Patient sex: M
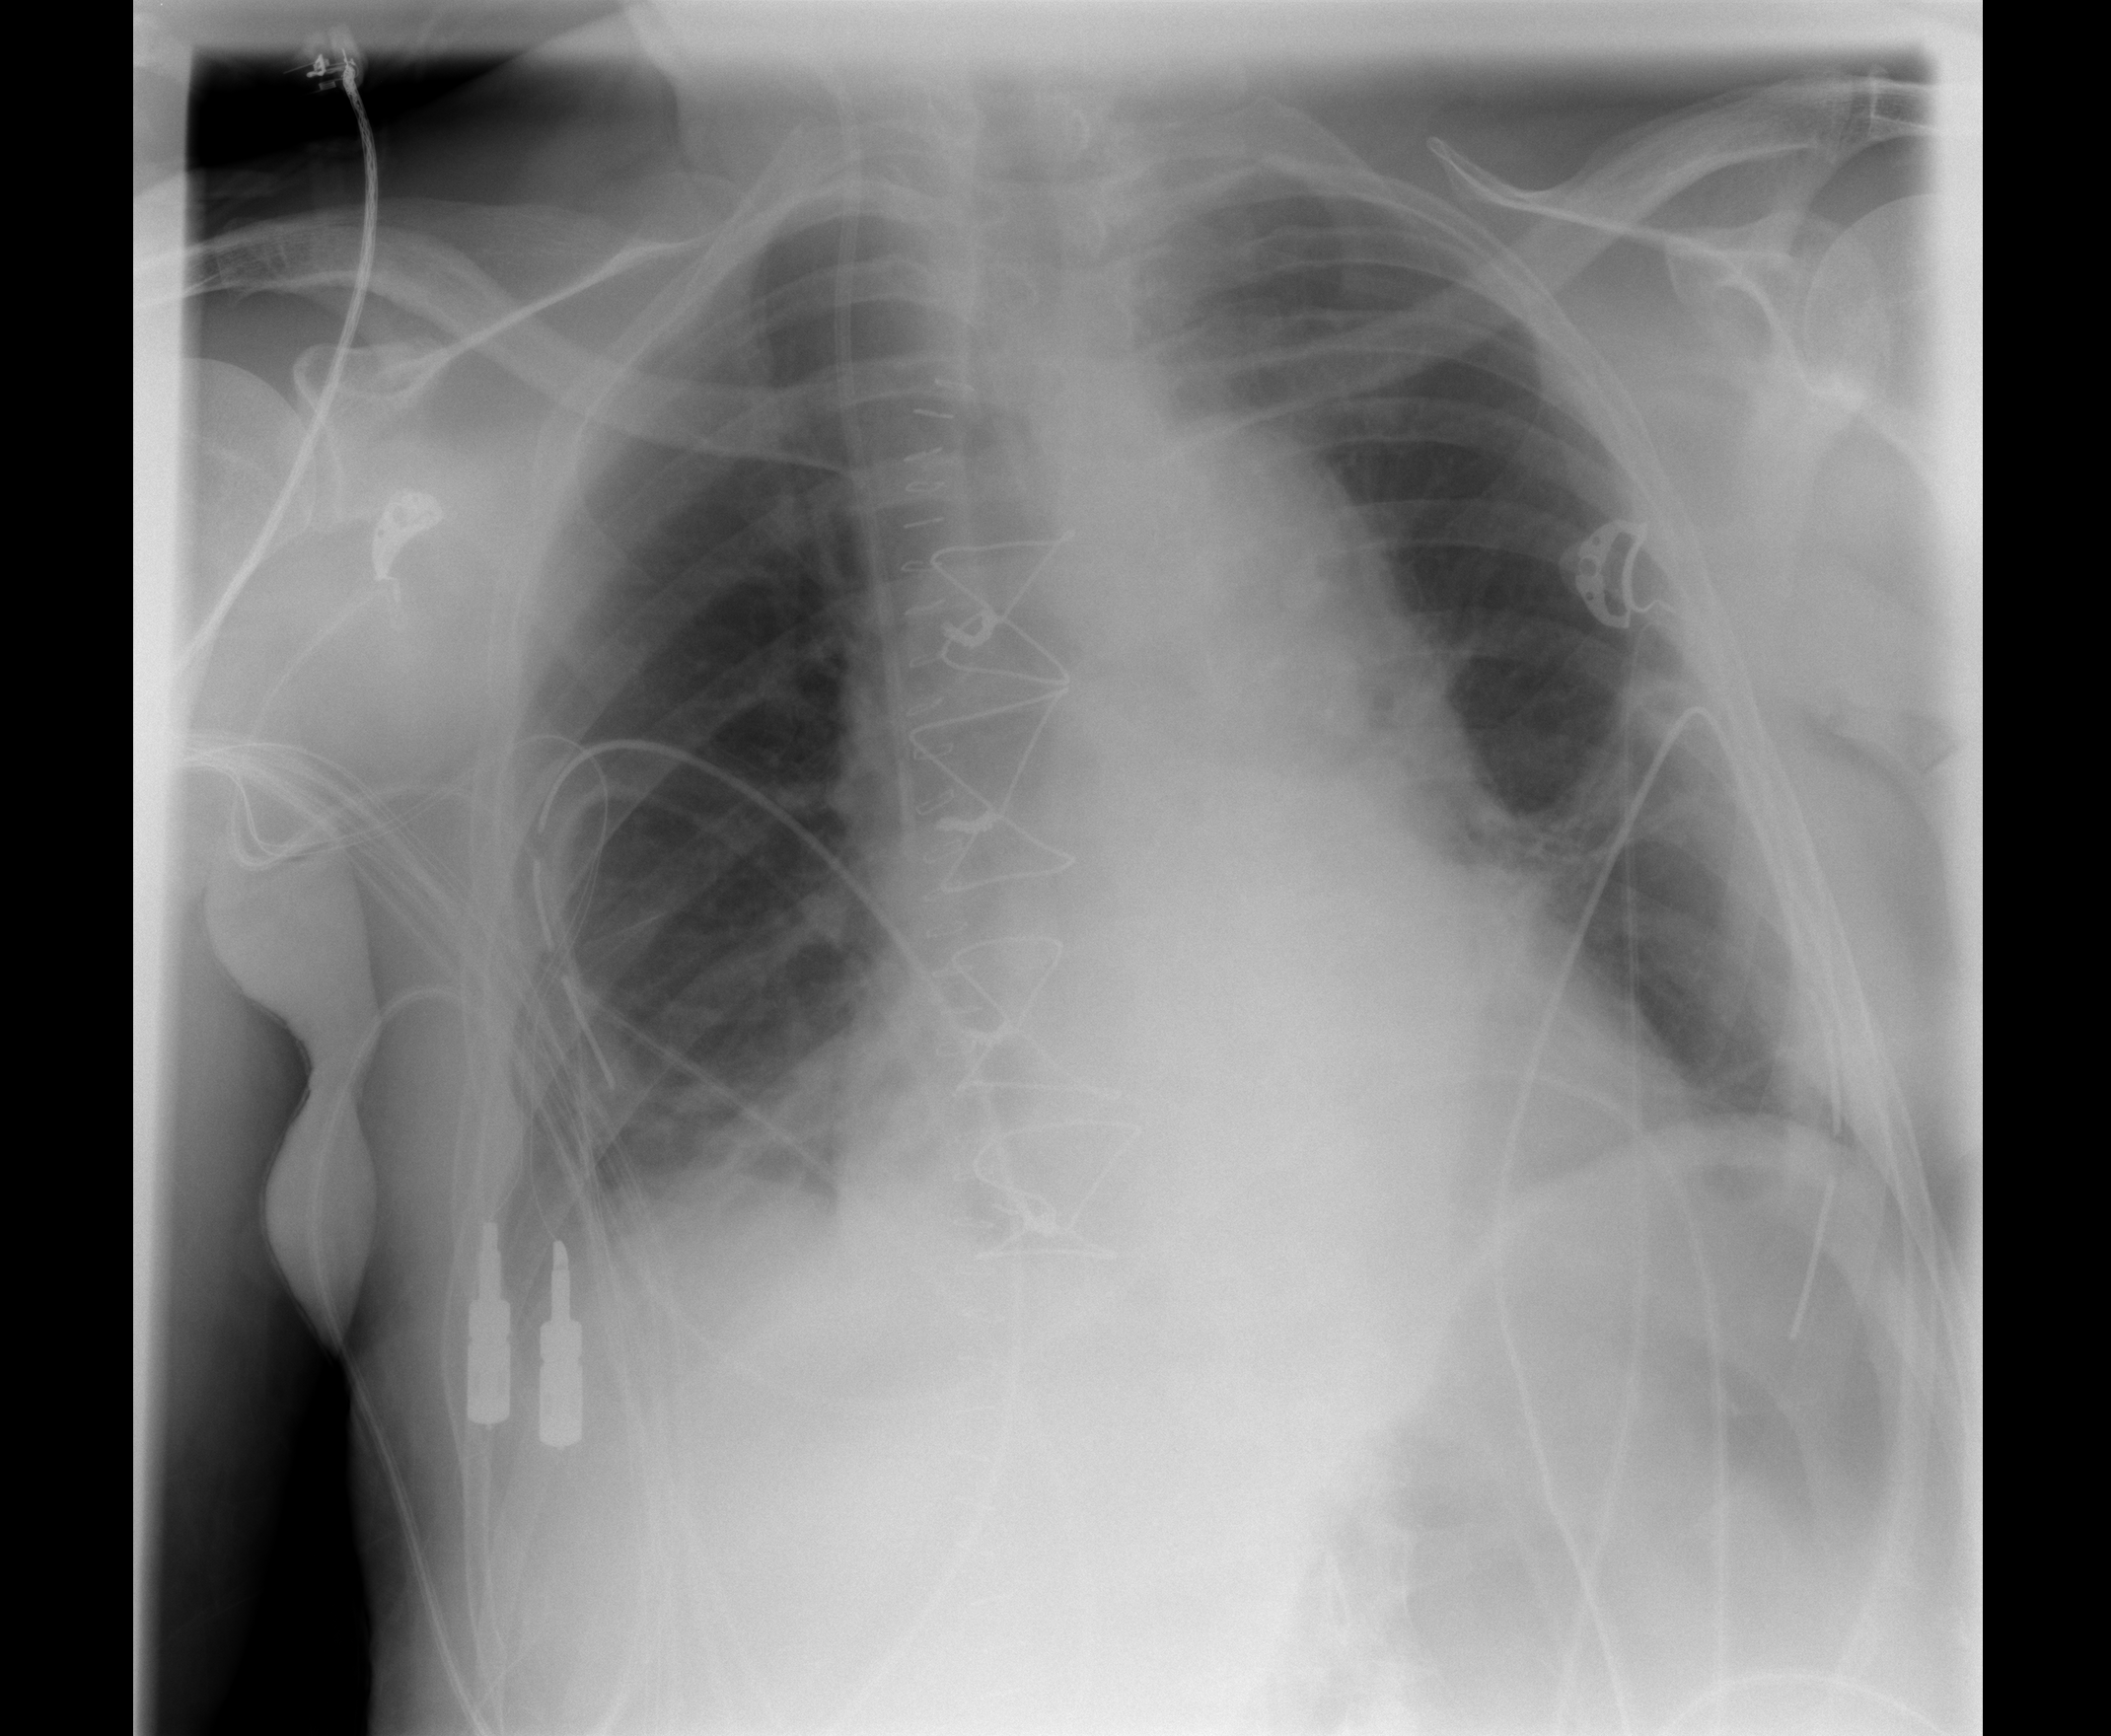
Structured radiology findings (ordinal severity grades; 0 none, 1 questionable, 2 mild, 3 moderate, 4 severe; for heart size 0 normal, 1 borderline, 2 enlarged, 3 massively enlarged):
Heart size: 0
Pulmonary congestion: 0
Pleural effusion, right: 1
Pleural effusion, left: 0
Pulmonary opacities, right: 0
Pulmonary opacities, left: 0
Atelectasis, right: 0
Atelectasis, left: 0